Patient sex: M
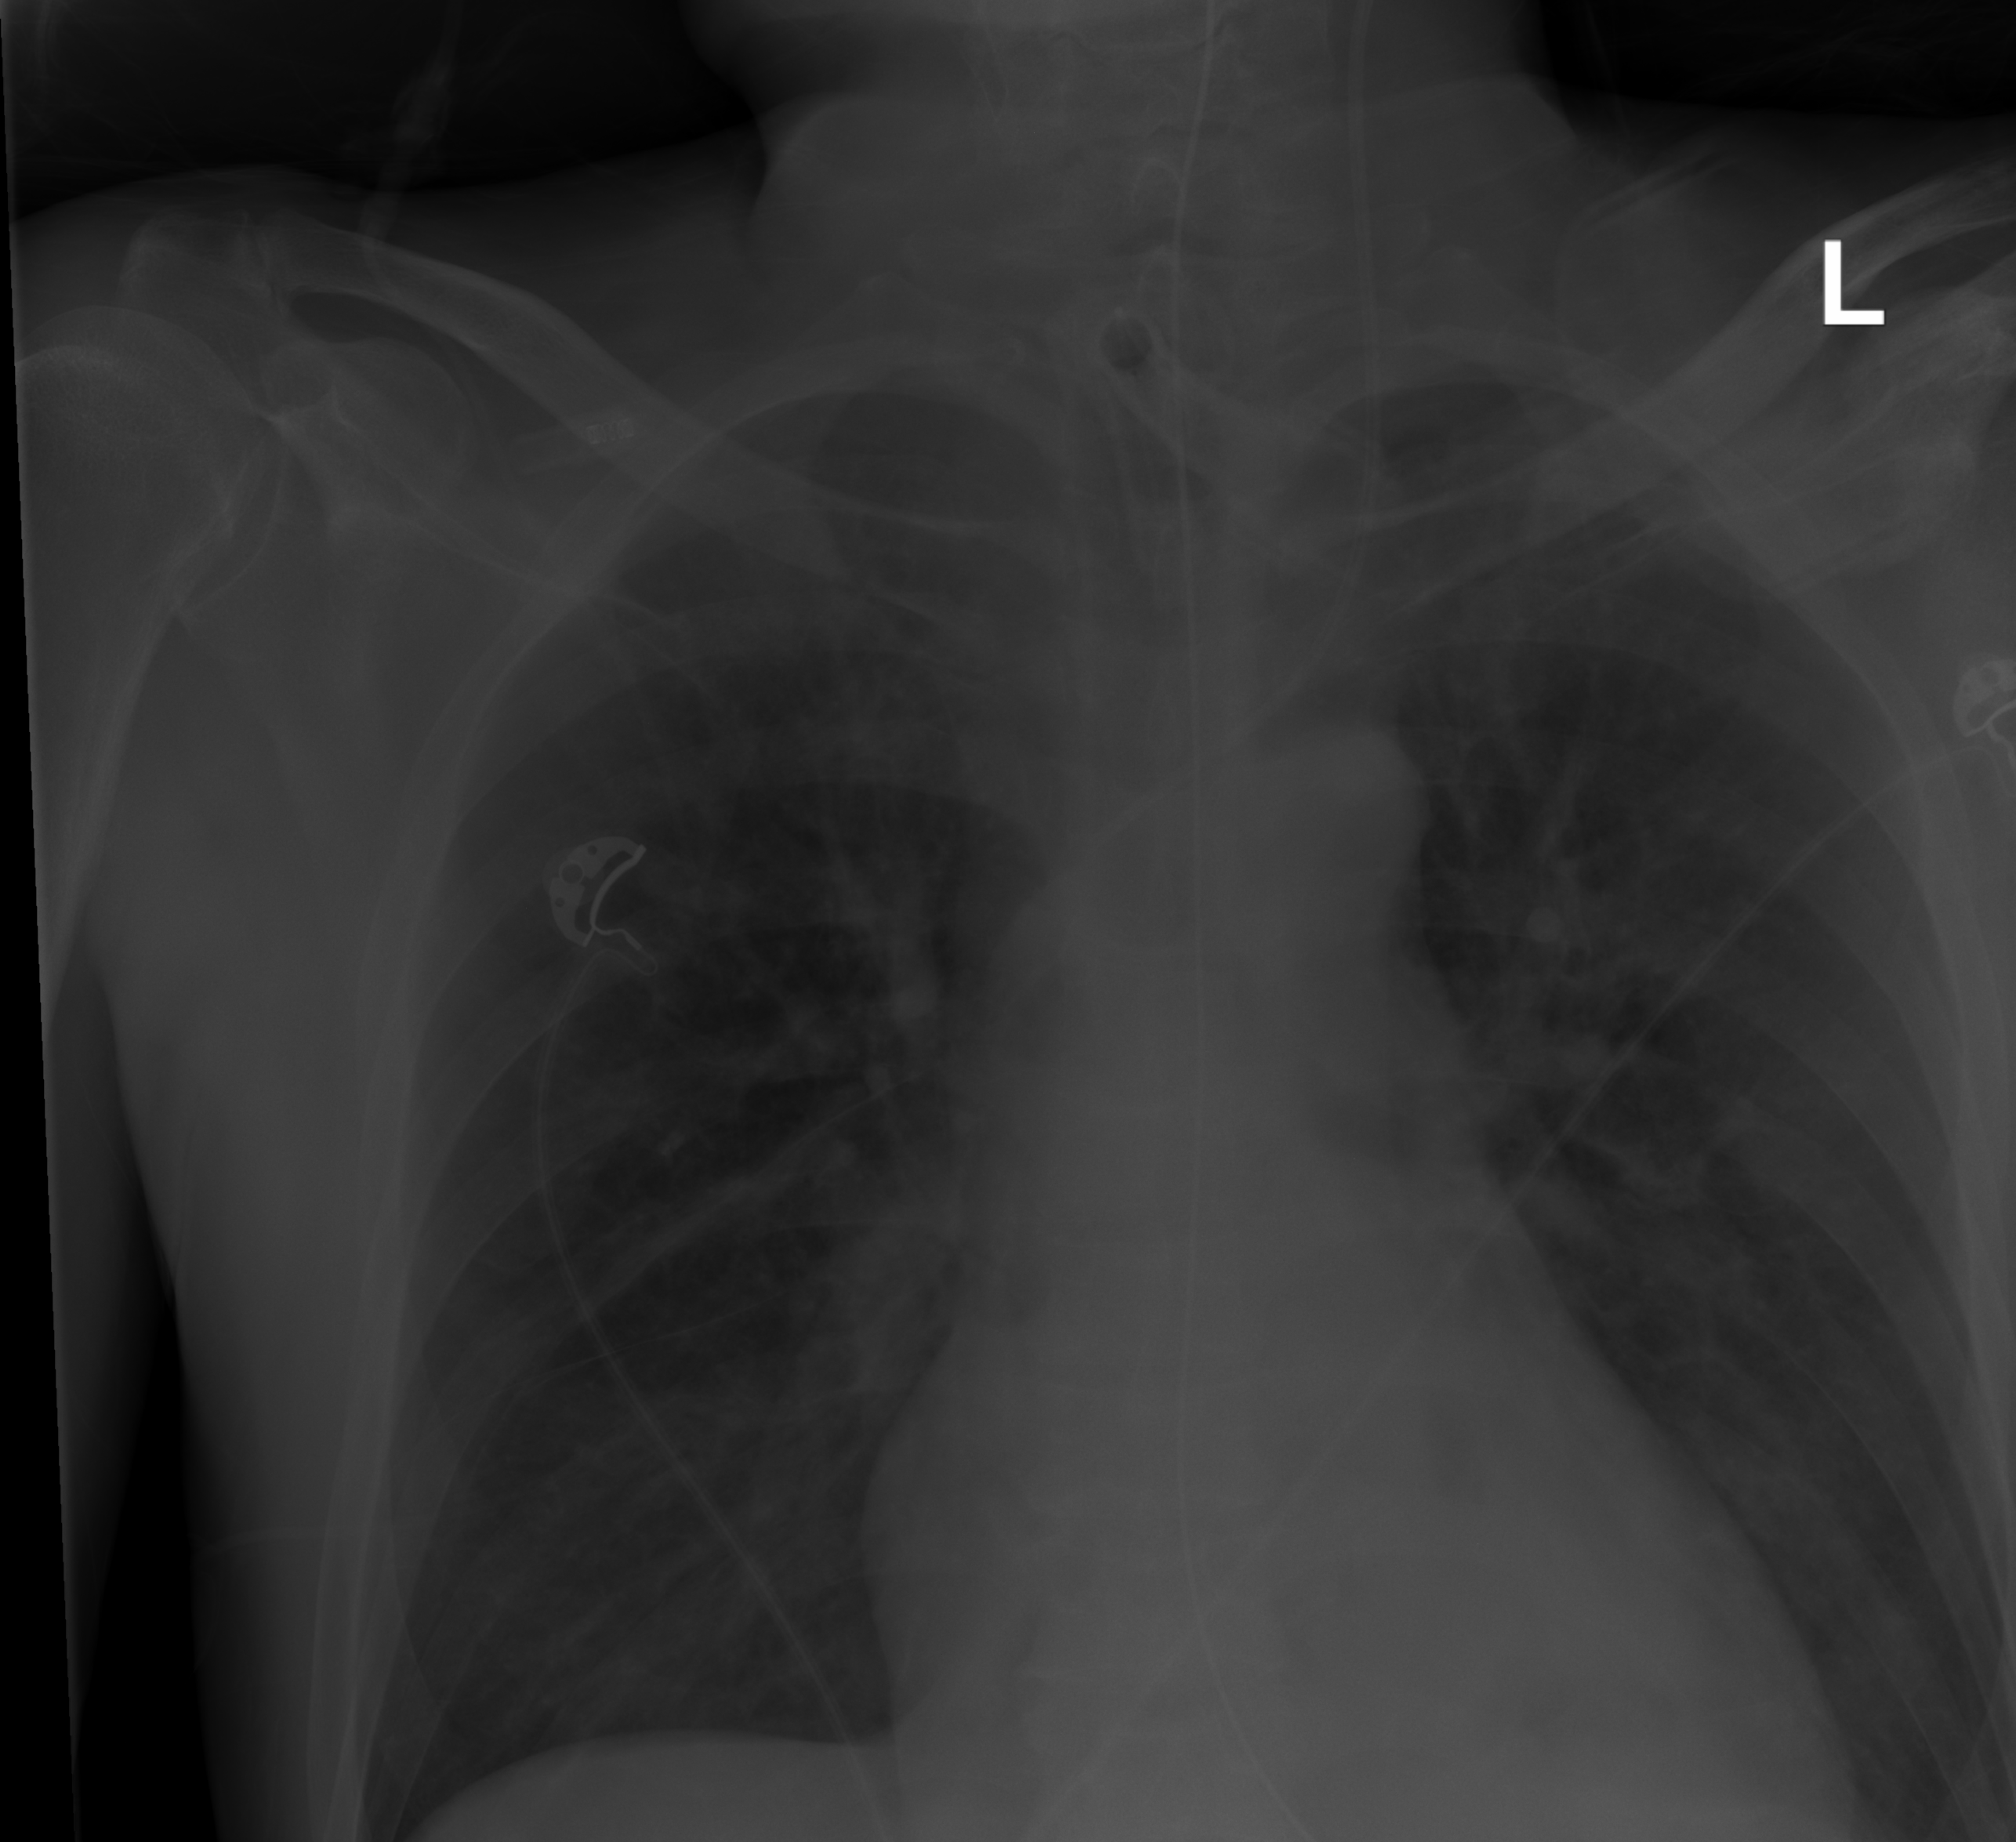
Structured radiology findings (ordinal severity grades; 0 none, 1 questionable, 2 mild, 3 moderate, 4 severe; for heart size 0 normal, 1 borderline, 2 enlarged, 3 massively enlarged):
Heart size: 0
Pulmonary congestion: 0
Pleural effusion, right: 0
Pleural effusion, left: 0
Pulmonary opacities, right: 0
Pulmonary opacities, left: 0
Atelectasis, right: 1
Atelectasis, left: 1